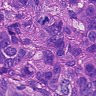
Metastatic tissue present: yes